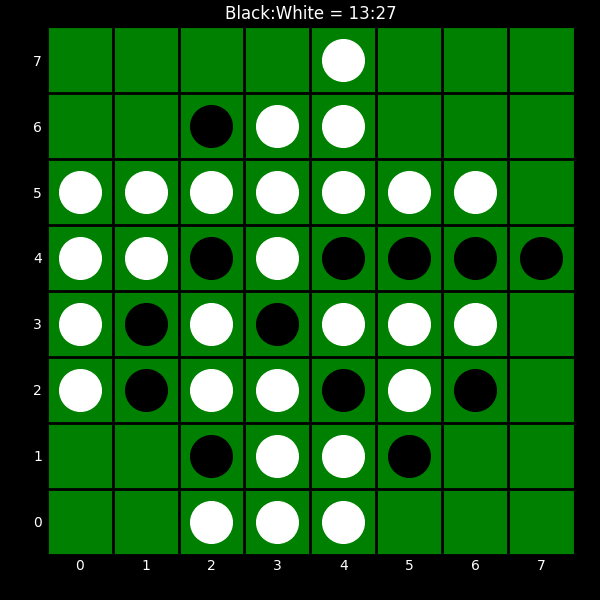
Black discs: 13
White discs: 27